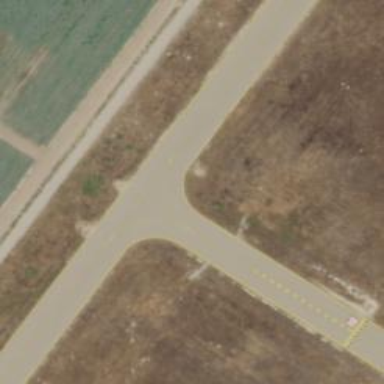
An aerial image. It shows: View of taxiway at the airport.